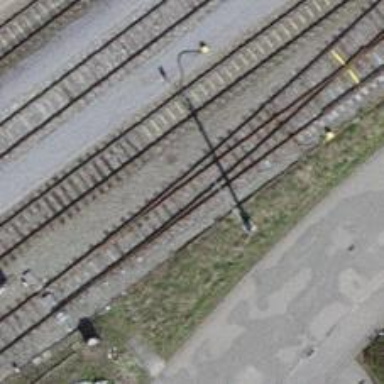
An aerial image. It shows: Railway switch.